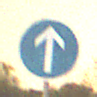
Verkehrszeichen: VorgeschriebeneFahrtrichtungGeradeaus
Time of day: Night
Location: Outdoor (Nature)
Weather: Clear
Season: NotSpecified
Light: Natural